RGB frame:
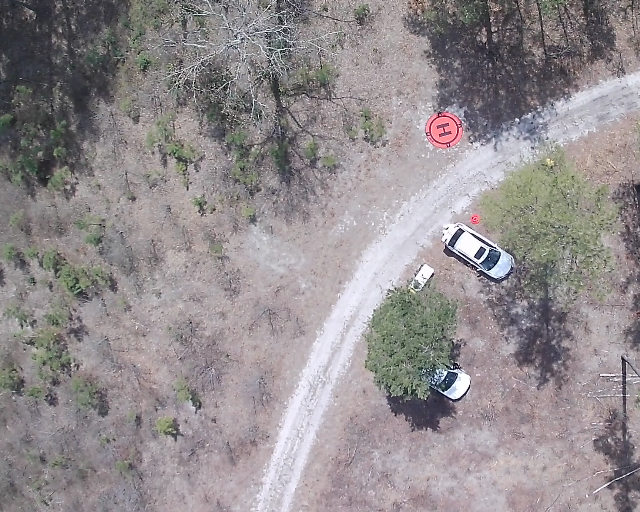
Thermal frame:
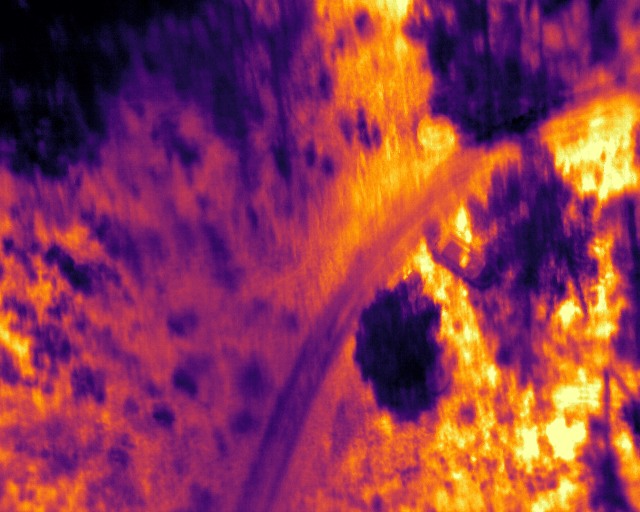
Captured: 2026-02-26 02:33:01
Pixels at or above 80 °C: 0 (fraction of frame: 0)